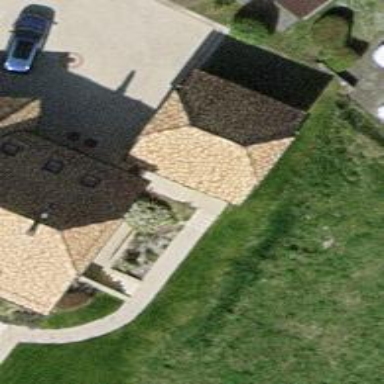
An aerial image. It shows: Garage.